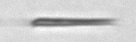
Label: fiber